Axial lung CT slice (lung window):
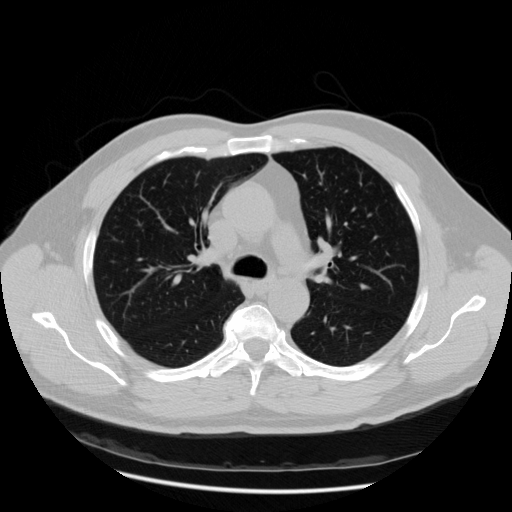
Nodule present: no